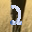
Label: 2